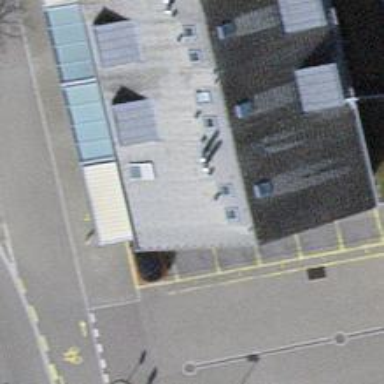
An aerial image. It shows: Post office.